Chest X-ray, AP view. Patient: 63 years old, sex F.
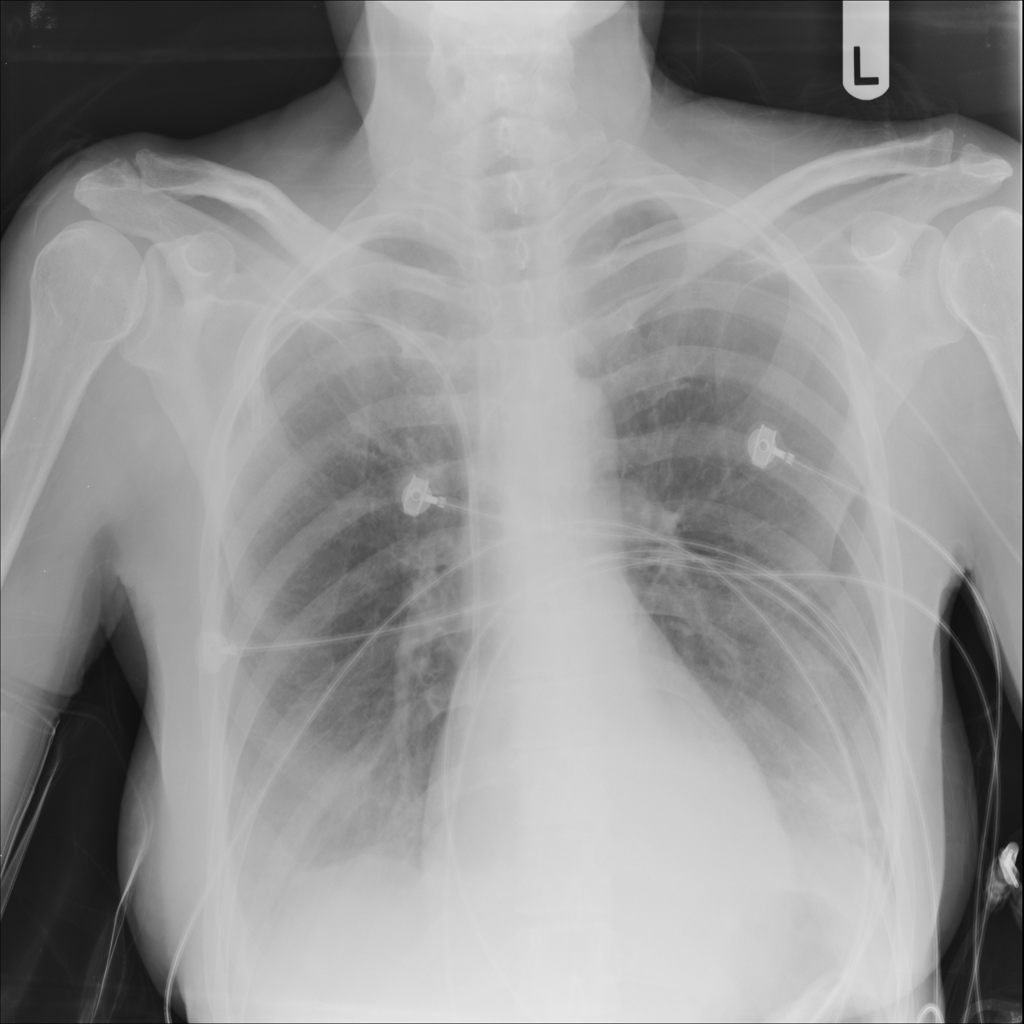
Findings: Effusion